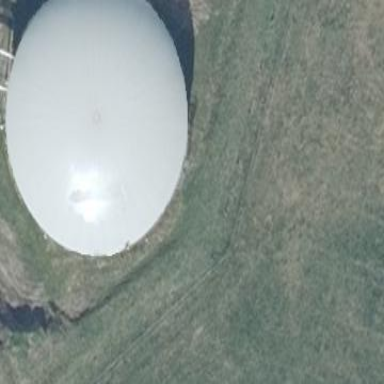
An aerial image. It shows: Silo building.